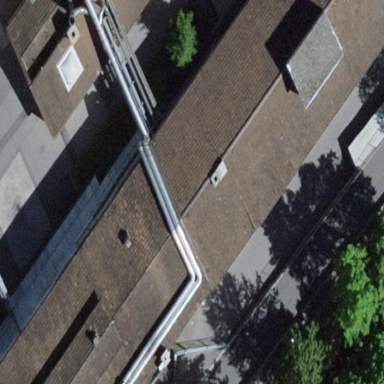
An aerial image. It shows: Industrial building.